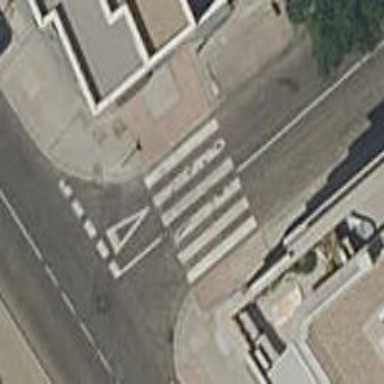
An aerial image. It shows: Uncontrolled zebra crossing on the road.